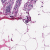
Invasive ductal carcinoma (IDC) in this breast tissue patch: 0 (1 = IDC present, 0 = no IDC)